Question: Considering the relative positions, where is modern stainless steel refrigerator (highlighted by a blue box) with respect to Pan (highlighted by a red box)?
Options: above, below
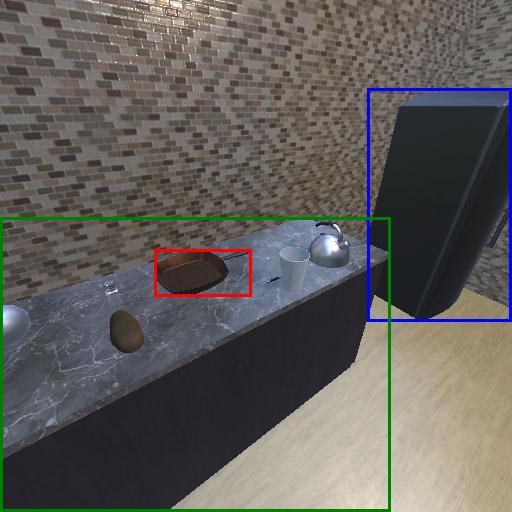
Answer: above